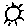
Label: sun